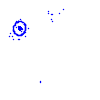
Particle: electron